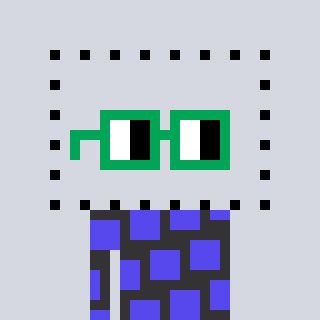
a pixel art character with square green glasses, a void-shaped head and a grayscale-colored body on a cool background